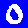
Digit: 0